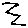
Label: zigzag